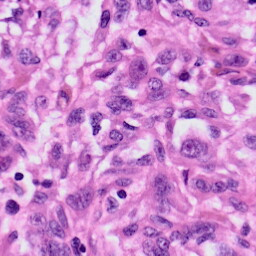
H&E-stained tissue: Skin